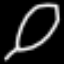
Label: leaf